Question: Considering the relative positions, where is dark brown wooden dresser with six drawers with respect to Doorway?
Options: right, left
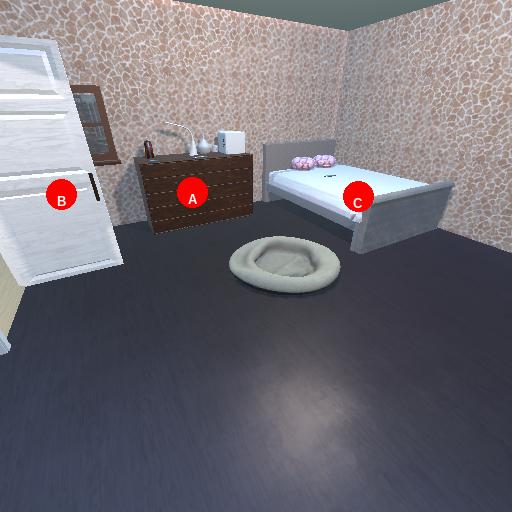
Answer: right